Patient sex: M
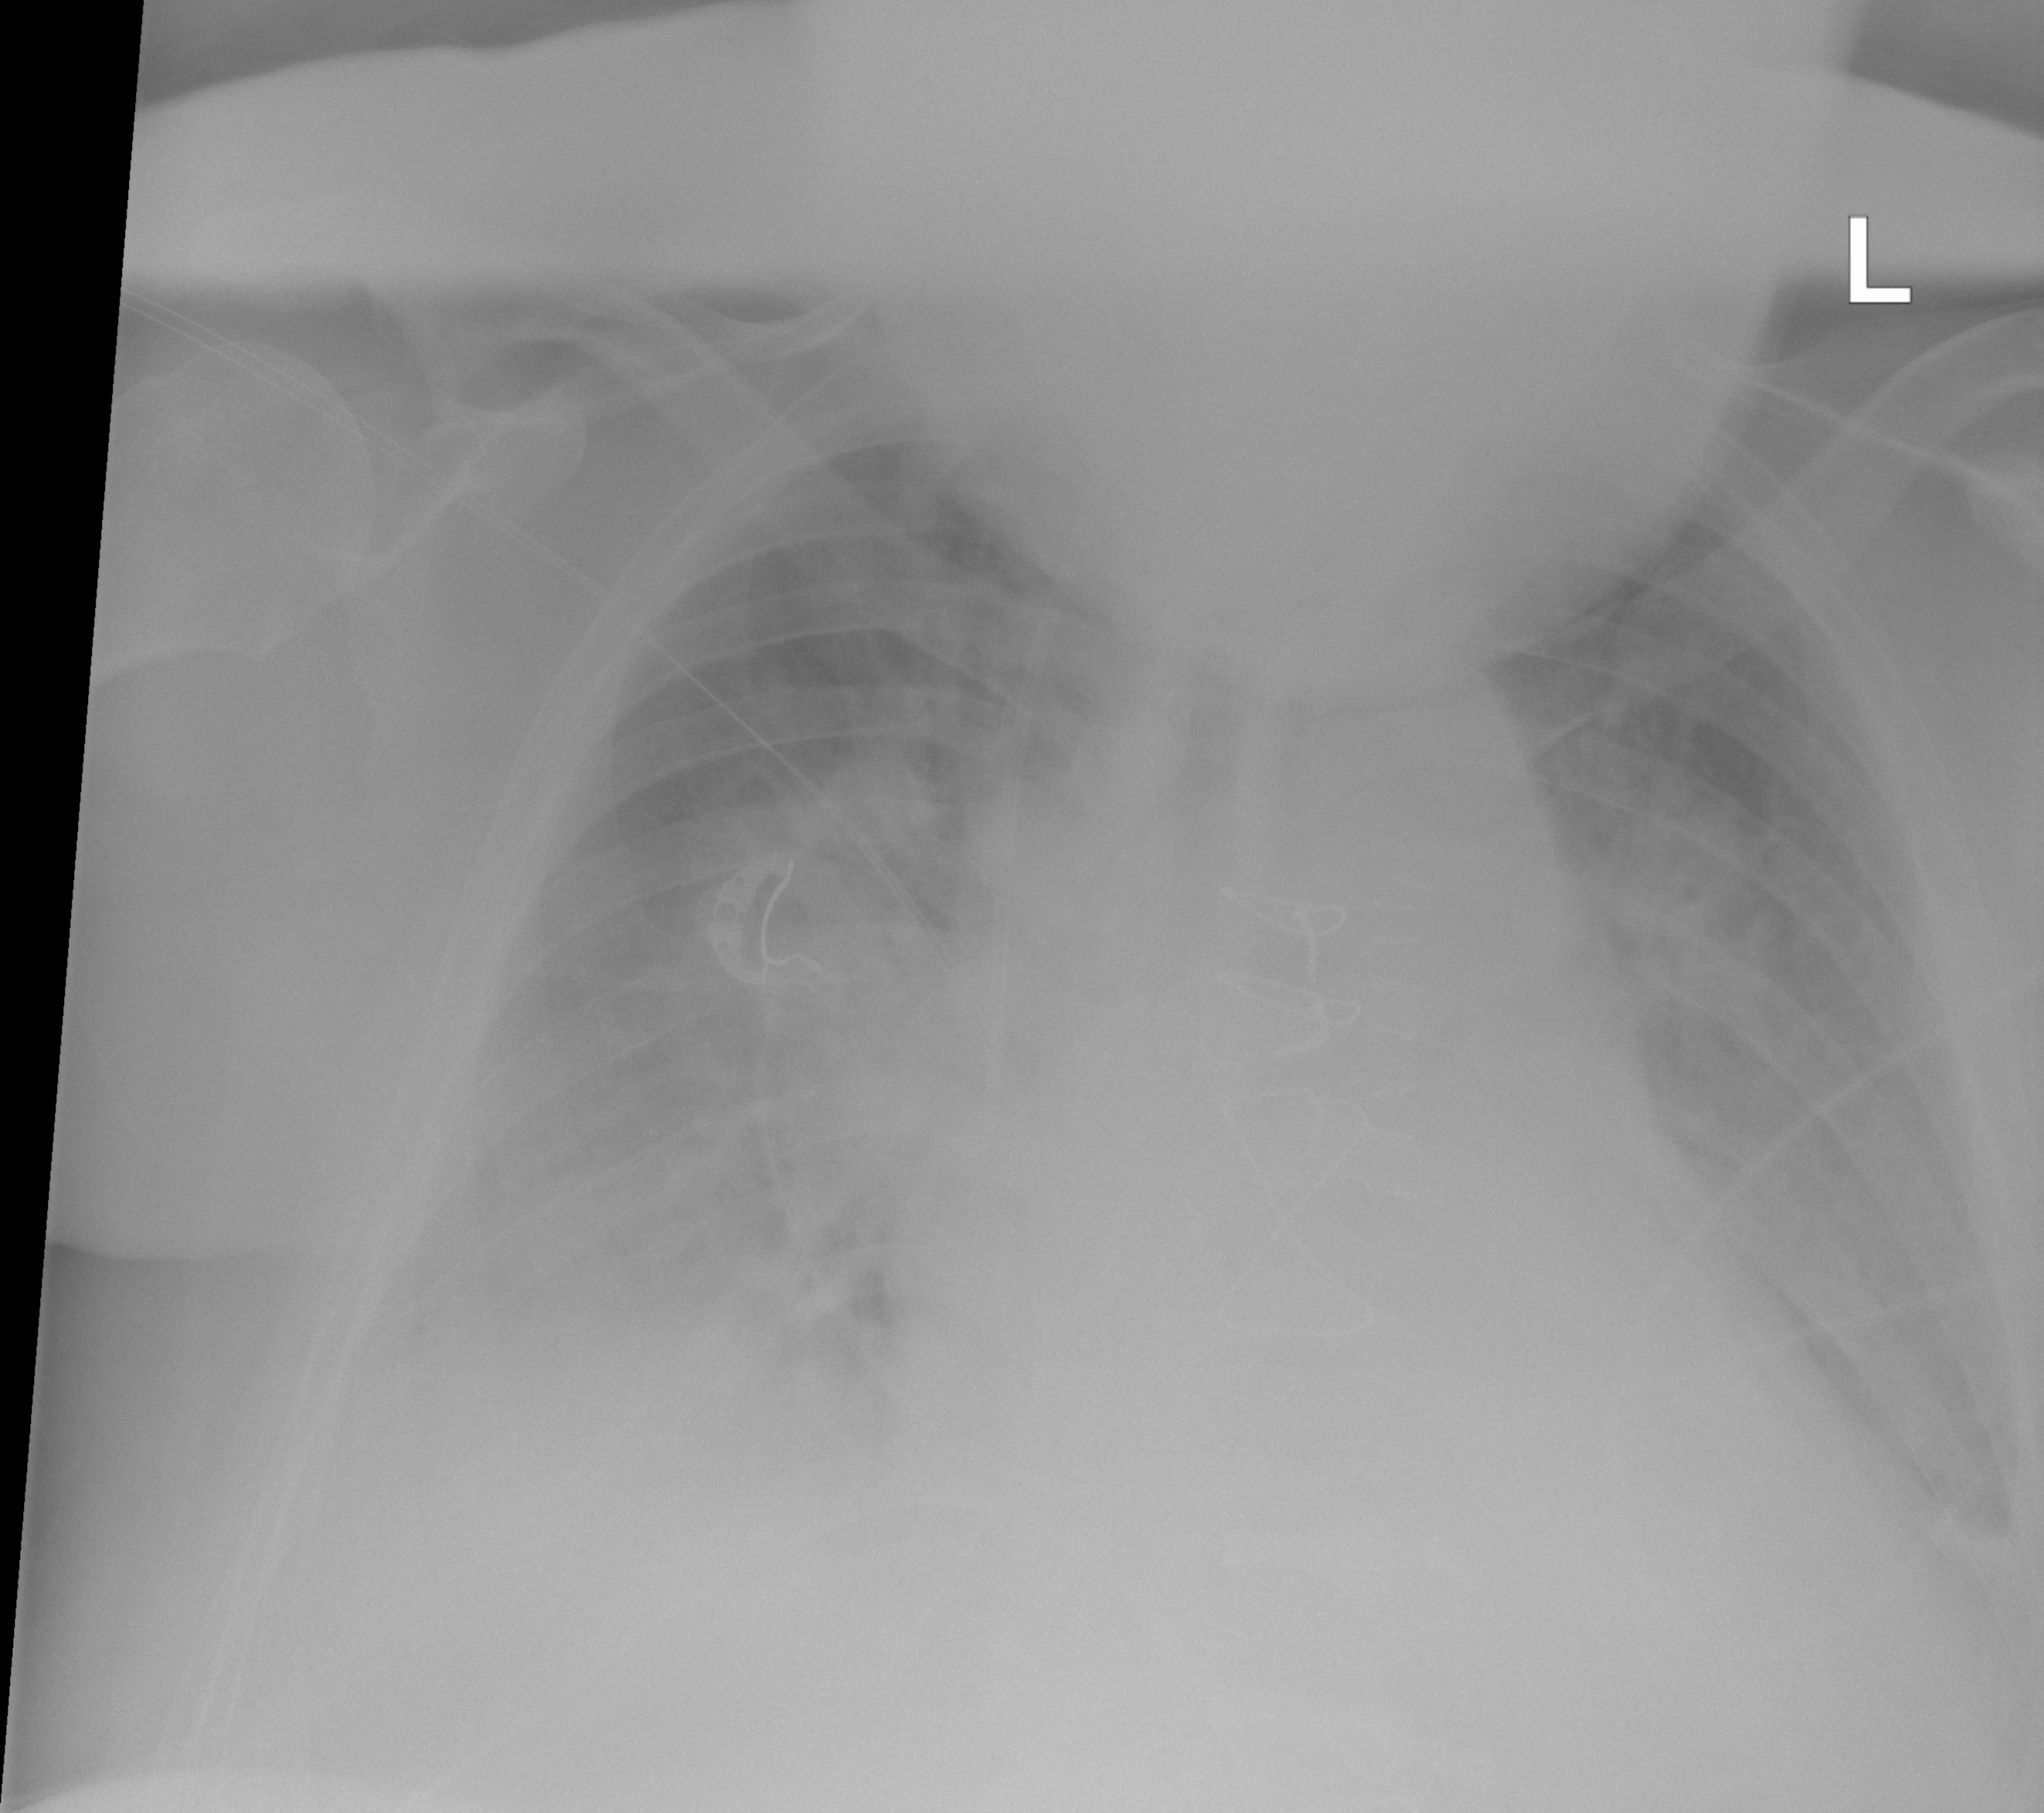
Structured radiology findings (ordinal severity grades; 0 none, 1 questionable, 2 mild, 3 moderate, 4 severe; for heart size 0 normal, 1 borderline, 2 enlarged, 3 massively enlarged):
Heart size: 2
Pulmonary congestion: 0
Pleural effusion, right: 2
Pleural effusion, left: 2
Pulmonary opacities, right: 2
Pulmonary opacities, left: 0
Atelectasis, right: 2
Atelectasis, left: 2